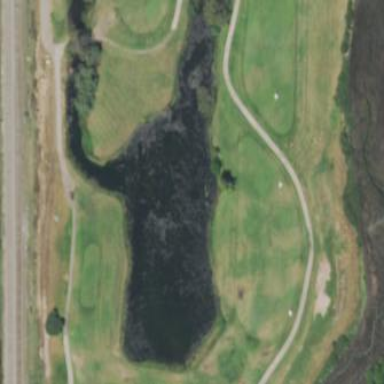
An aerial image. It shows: Water hazard on golf course. The hazard is natural water feature.